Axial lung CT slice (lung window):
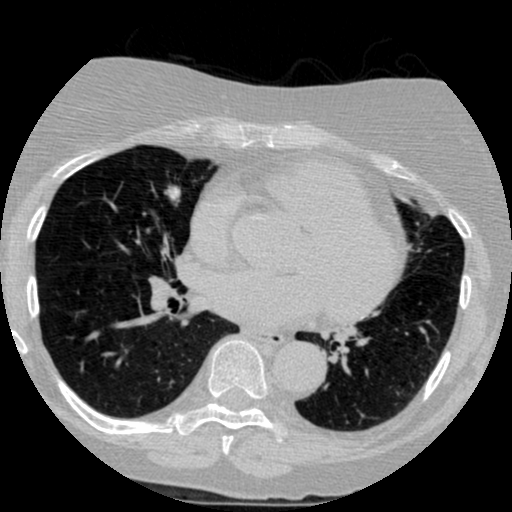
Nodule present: yes
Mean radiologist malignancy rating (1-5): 3.25